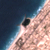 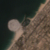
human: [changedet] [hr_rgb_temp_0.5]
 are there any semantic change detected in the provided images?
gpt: The coast has changed and a circular peninsula appears.